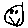
Label: smiley face